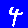
Digit: 4